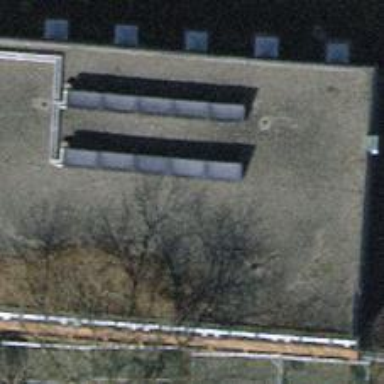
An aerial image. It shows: Flat-roofed school building.